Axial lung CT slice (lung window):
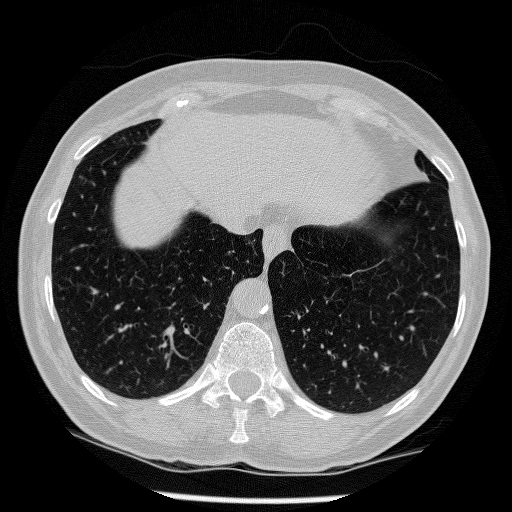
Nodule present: no